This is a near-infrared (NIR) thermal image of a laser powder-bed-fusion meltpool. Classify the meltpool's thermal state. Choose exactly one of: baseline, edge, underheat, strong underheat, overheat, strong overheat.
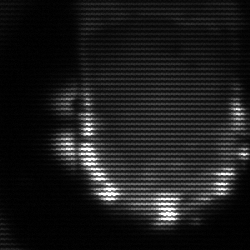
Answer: baseline